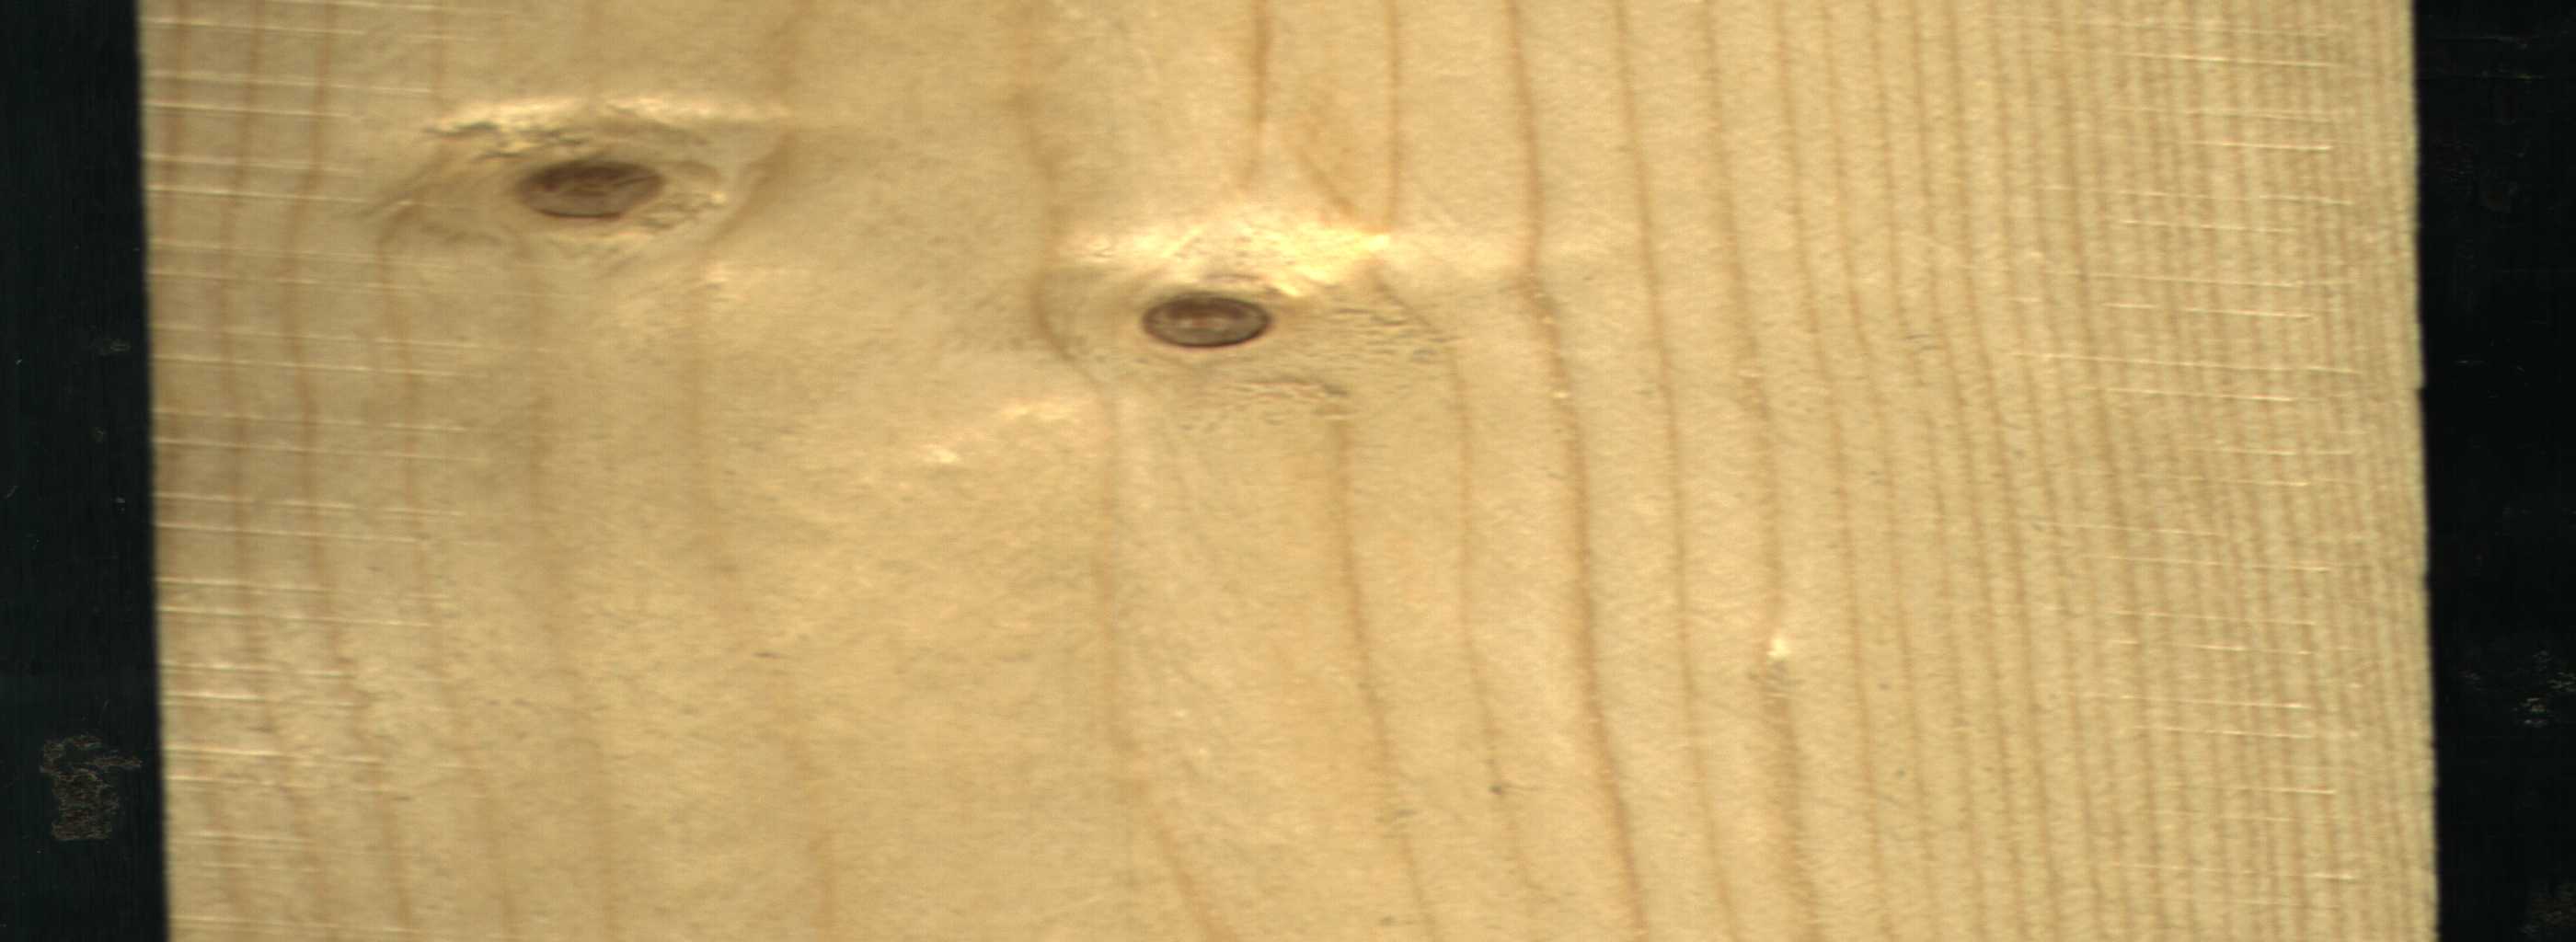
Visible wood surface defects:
Live_Knot
Live_Knot